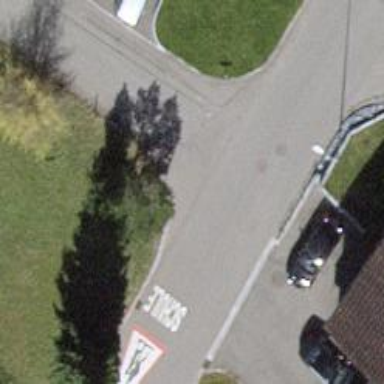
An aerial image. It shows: Residential road with asphalt surface and no sidewalk.